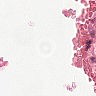
Metastatic tissue present: no